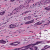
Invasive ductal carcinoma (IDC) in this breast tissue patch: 0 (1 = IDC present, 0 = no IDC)